Field crop: maize
Growth stage: 2
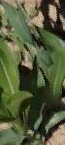
Species: maize